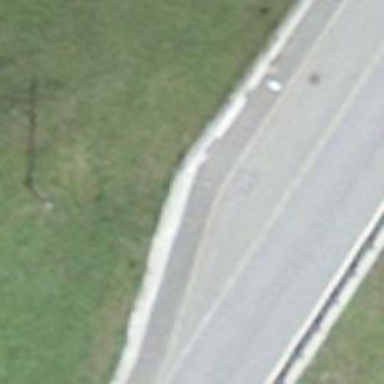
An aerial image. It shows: Bus stop along the road.